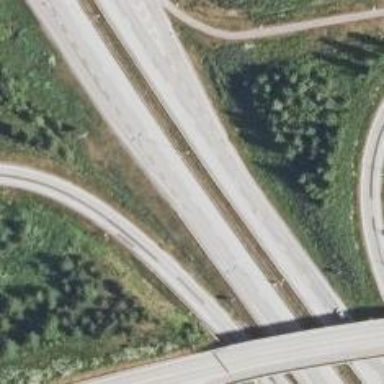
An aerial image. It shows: Asphalt road classified as trunk highway.